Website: crate-barrel
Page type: payment
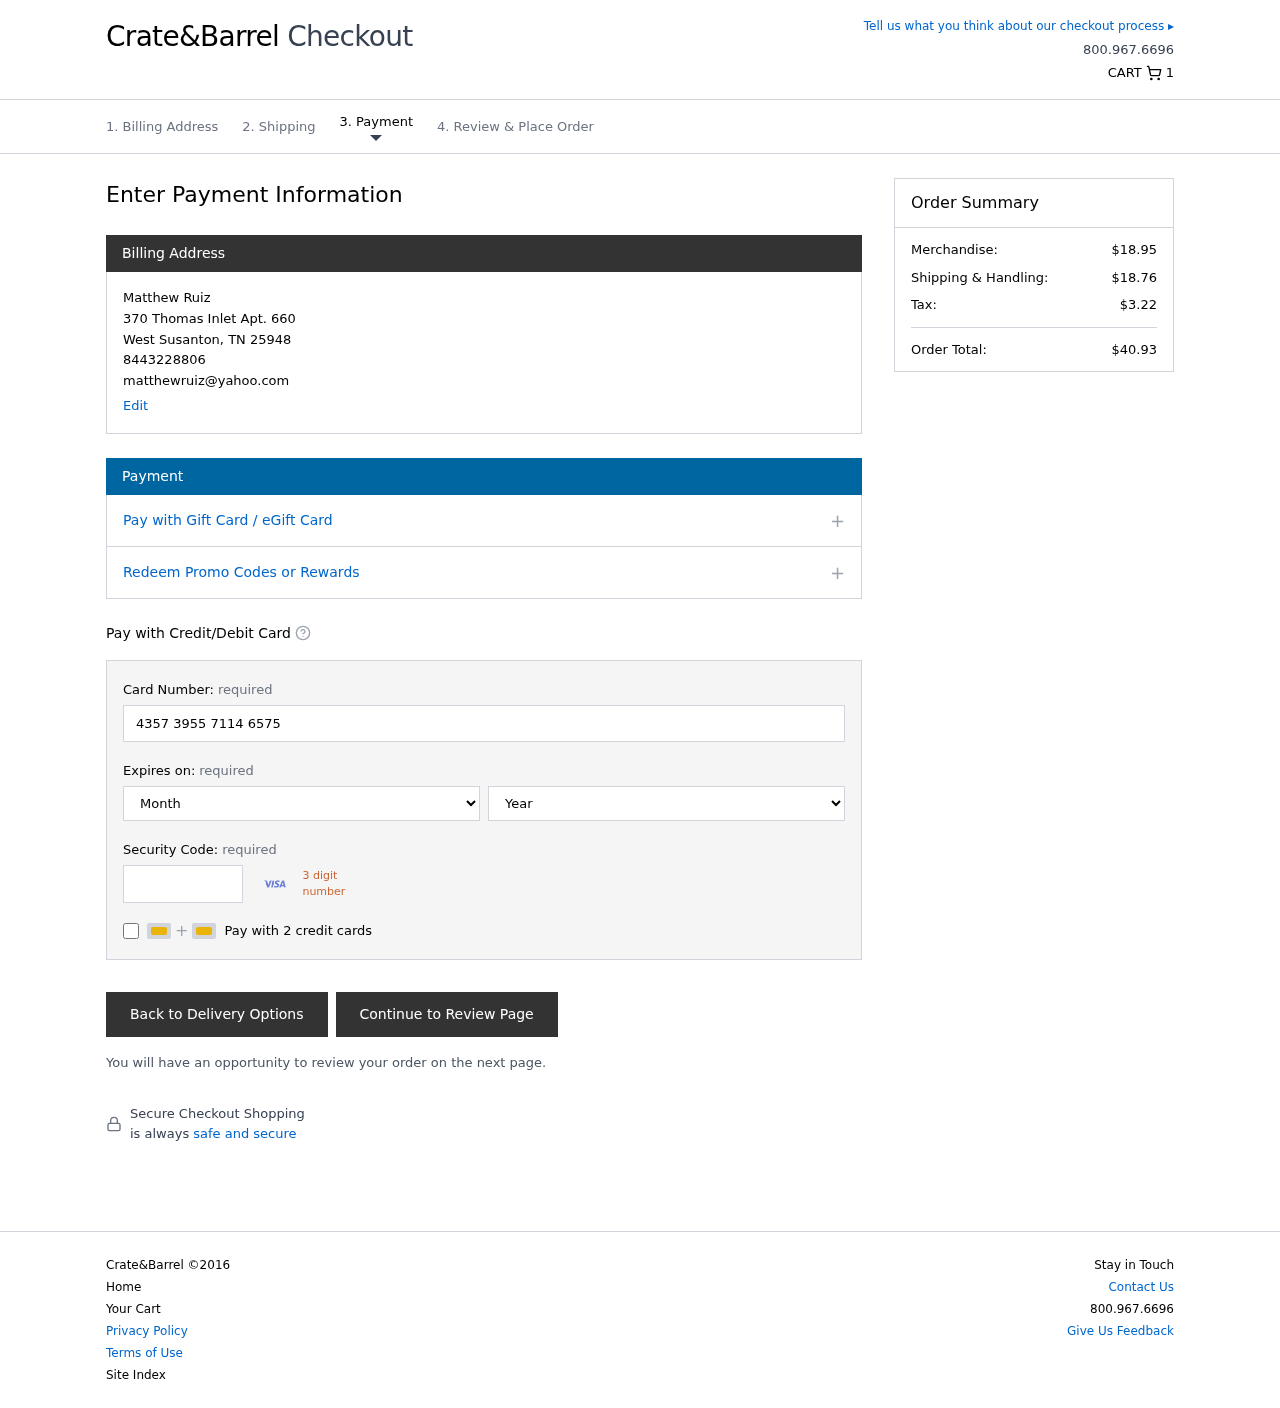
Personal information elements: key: PII_CARD_CVV
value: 300
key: PII_CARD_EXPIRY_MONTH
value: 06
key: PII_CARD_EXPIRY_YEAR
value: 27
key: PII_CARD_NUMBER
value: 4357 3955 7114 6575
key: PII_CITY
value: West Susanton
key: PII_EMAIL
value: matthewruiz@yahoo.com
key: PII_FULLNAME
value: Matthew Ruiz
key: PII_PHONE
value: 8443228806
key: PII_POSTCODE
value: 25948
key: PII_STATE_ABBR
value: TN
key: PII_STREET
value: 370 Thomas Inlet Apt. 660
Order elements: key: ORDER_NUM_ITEMS
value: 1
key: ORDER_SUBTOTAL
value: $18.95
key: ORDER_SHIPPING_COST
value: $18.76
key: ORDER_TAX
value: $3.22
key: ORDER_TOTAL
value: $40.93